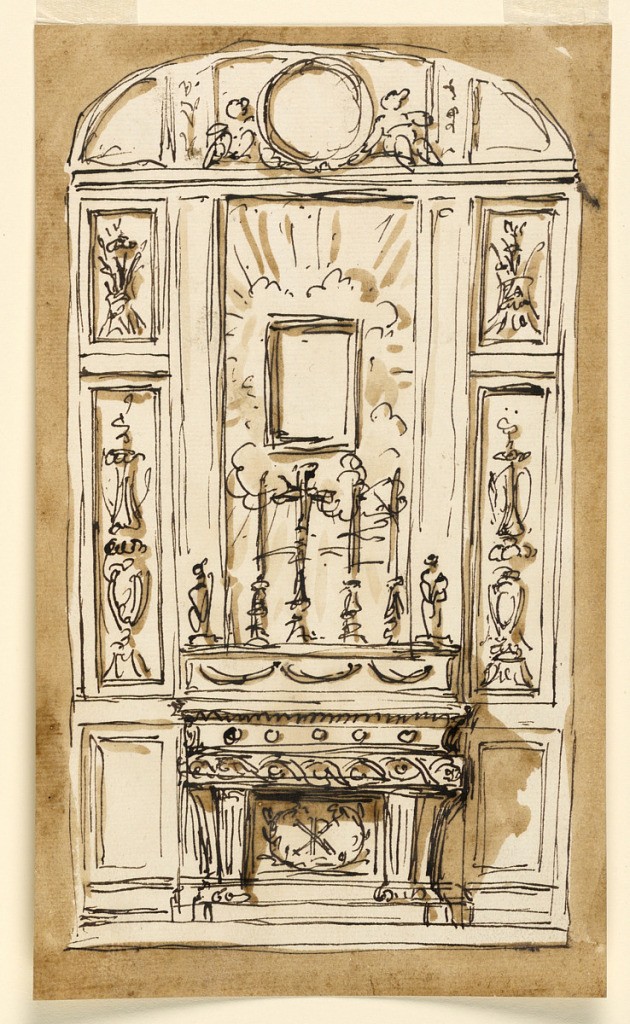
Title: The Elevation of the wall of a Private Chapel With the Altar
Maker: Giuseppe Barberi, Italian, 1746–1809
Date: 1746-1809
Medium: Pen and brown ink, brush and brown wash on off-white laid paper
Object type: Drawing
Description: Beside the mensa are panels of the dado. The panel between the support bears a monogram framed by two crossed branches. The altar furniture is decorated at the front with festoons. Above it stand beside a crucifix, at left a candle and a figure; at right two candles and a figure. The figures stand in front of pilaster strips framing the central panel with a frame for a picture, and a glory as background. Above the panels of the dado is a high panel with a, probably carved, candelabrum with a burning fire, and a lower one. The vaulted ceiling has three panels, the central one with two sitting angels beside a circular frame. Colored framing background.